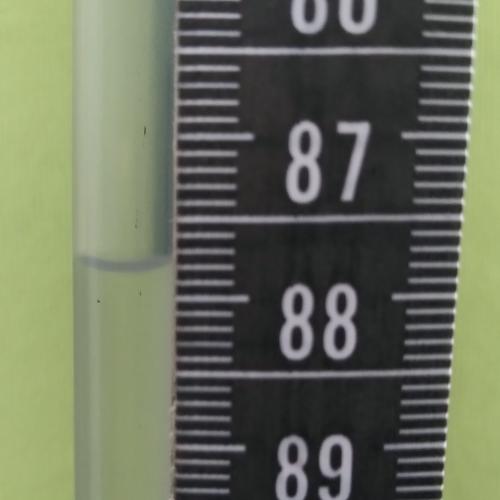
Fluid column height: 87.8 cm